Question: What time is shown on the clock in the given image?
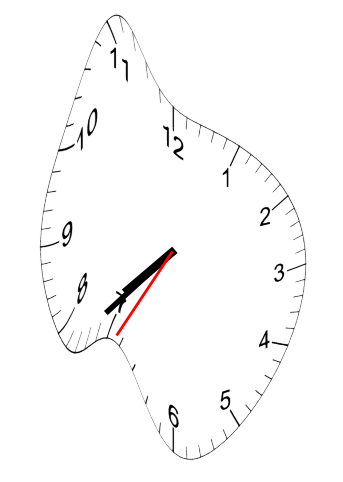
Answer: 07:37:35